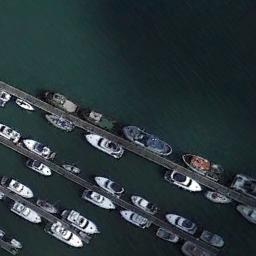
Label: harbor